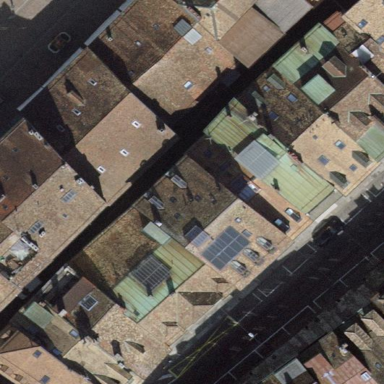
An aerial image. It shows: Building with gabled roof covered in roof tiles. The roof orientation is across the building.